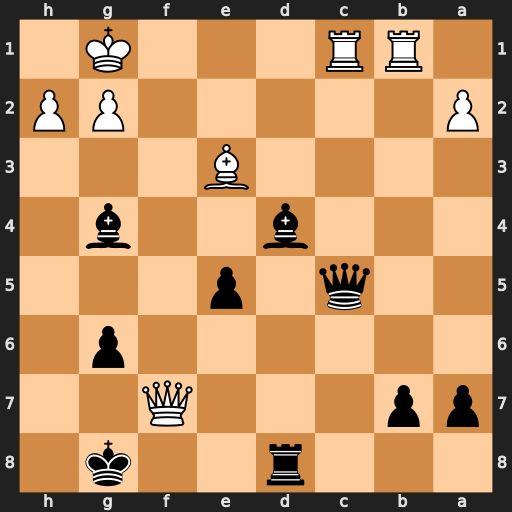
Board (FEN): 3r2k1/pp3Q2/6p1/2q1p3/3b2b1/4B3/P5PP/1RR3K1
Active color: b
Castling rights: -
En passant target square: -
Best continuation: Kxf7 Rxc5 Bxe3+